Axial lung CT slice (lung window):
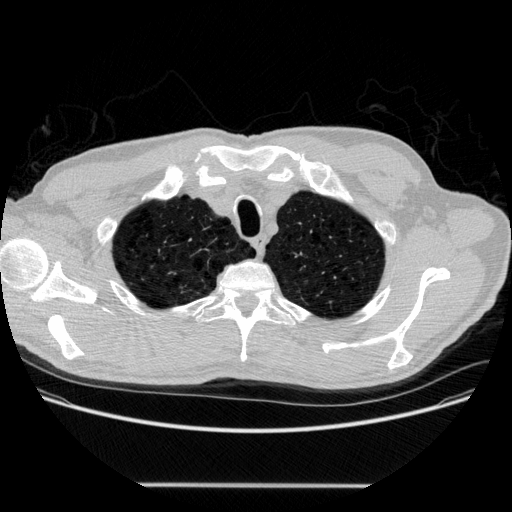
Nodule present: no